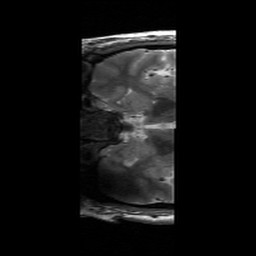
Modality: T2w
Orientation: coronal
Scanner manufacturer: siemens
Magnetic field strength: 6.98 T
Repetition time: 5.65 s
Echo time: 0.044 s